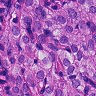
Metastatic tissue present: yes